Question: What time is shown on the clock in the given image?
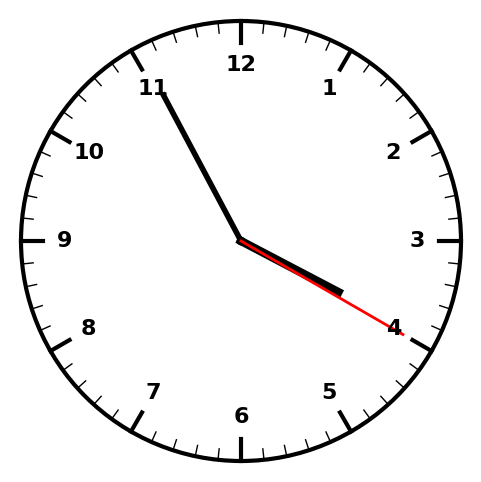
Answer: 03:55:20